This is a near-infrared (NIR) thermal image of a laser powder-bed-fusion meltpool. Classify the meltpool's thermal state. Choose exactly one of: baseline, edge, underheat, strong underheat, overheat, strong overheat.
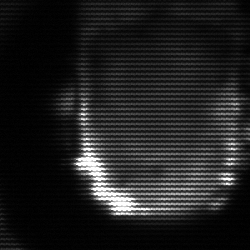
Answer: baseline